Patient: sex M, age 54
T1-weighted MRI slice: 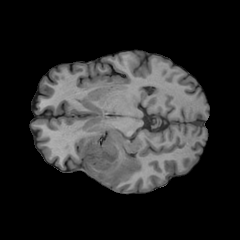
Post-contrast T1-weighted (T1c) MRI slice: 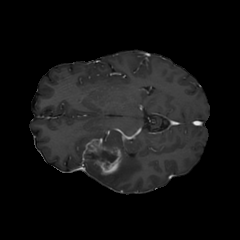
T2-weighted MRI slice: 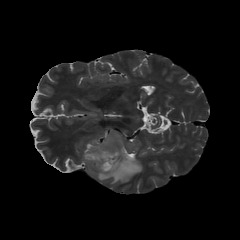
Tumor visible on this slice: yes
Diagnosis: Glioblastoma, IDH-wildtype
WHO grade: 4